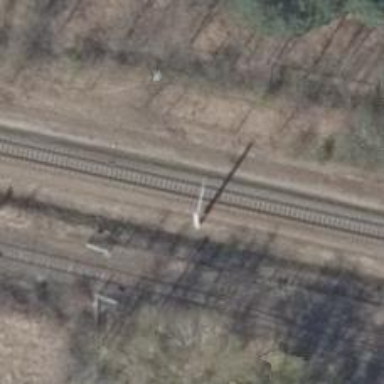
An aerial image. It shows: Railway with electrified contact lines.